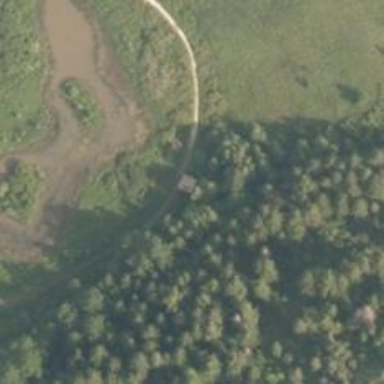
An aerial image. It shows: Bird hide located in leisure land area.